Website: lowes
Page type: payment
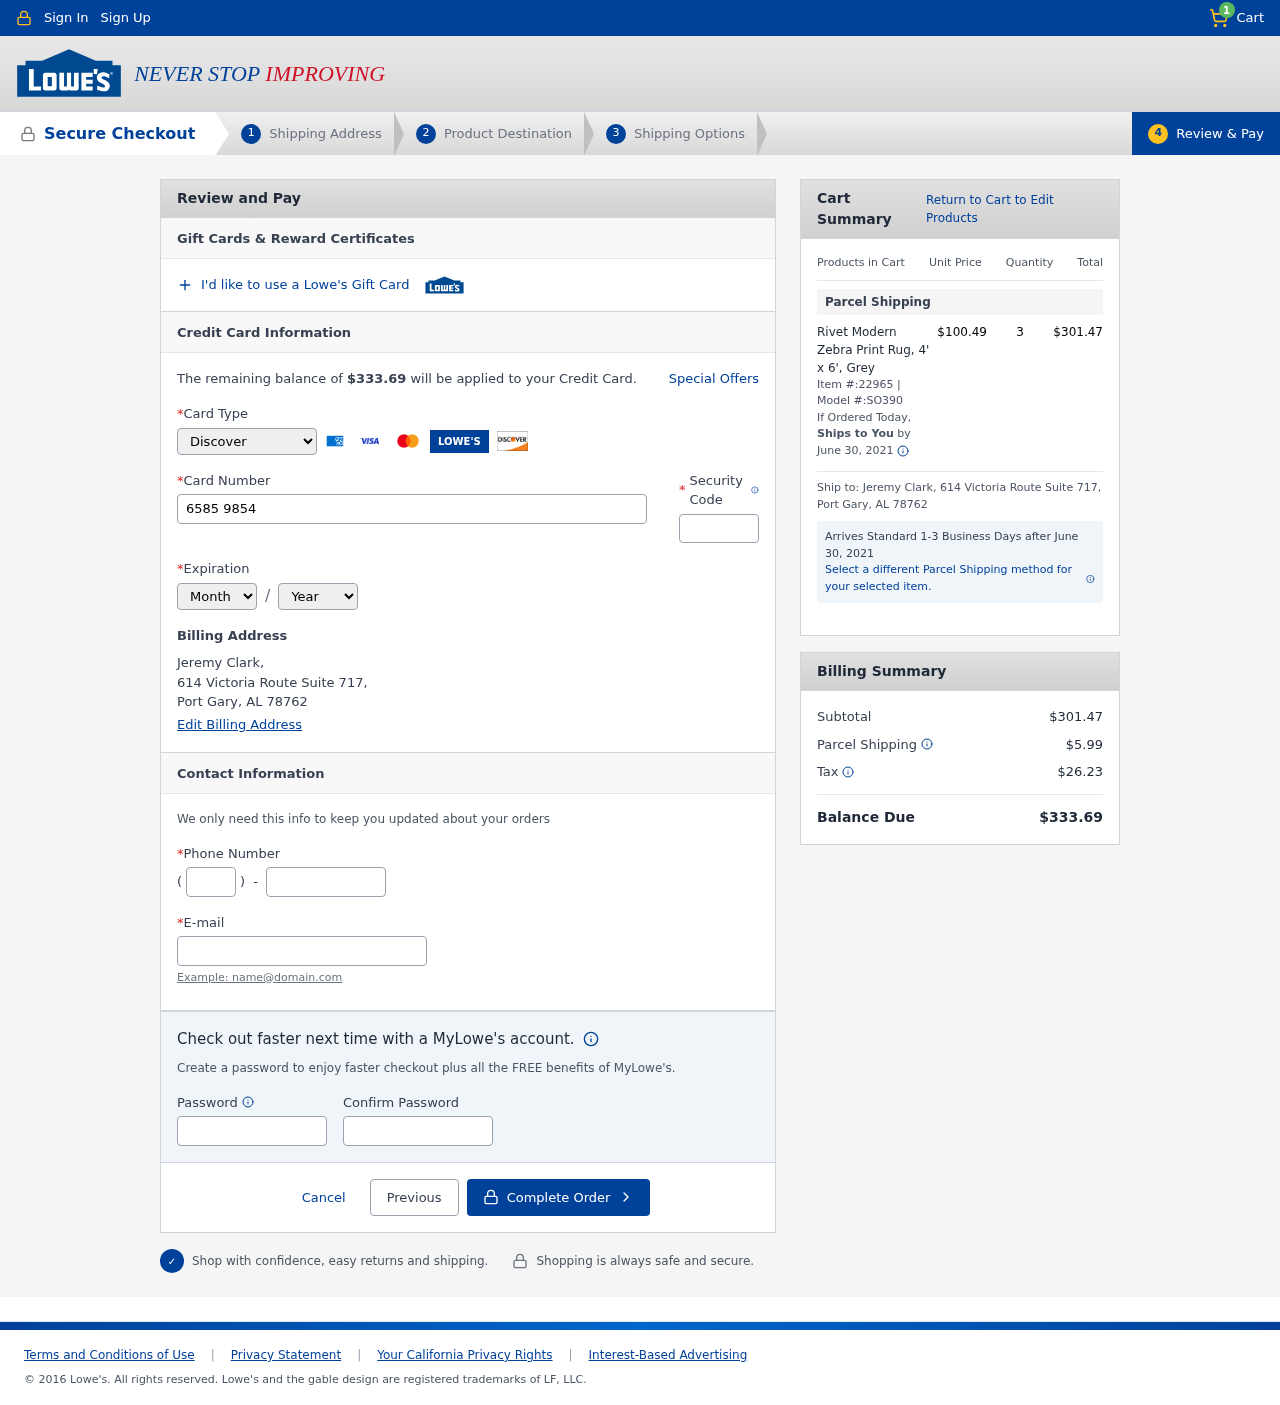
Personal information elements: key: PII_CARD_CVV
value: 563
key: PII_CARD_EXPIRY_MONTH
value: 12
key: PII_CARD_EXPIRY_YEAR
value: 27
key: PII_CARD_NUMBER
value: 6585 9854 0804 5138
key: PII_CARD_TYPE
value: Discover
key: PII_CITY_STATE_ZIP
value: Port Gary, AL 78762
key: PII_EMAIL
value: jeremyclark@yahoo.com
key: PII_FULLNAME
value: Jeremy Clark,
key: PII_PHONE
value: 8856300867
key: PII_PHONE_AREA
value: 885
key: PII_STREET
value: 614 Victoria Route Suite 717,
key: PII_FULLNAME2
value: Jeremy Clark
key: PII_STREET2
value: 614 Victoria Route Suite 717
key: PII_CITY_STATE_ZIP2
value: Port Gary, AL 78762
Product elements: key: PRODUCT1_NAME
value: Rivet Modern Zebra Print Rug, 4' x 6', Grey
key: PRODUCT1_PRICE
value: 100.49
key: PRODUCT1_QUANTITY
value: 3
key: PRODUCT1_ITEM
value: Item #:22965
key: PRODUCT1_MODEL
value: Model #:SO390
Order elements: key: ORDER_NUM_ITEMS
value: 1
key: ORDER_TOTAL
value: $333.69
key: ORDER_SHIPPING_DATE
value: June 30, 2021
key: ORDER_SUBTOTAL
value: $301.47
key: ORDER_SHIPPING_DATE2
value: June 30, 2021
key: ORDER_SHIPPING_COST
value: $5.99
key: ORDER_TAX
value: $26.23